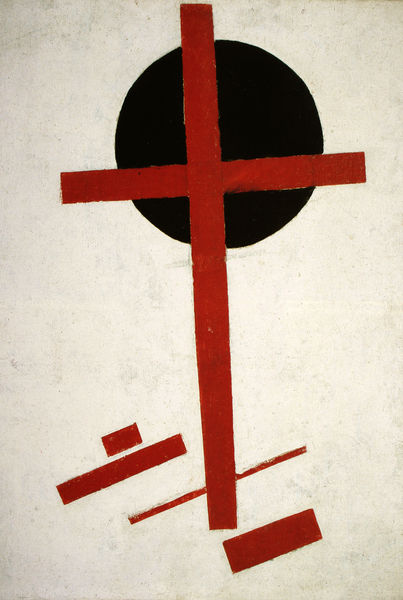
Titel: Suprematistisches Gemälde
Künstler: Kasimir Malewitsch
Standort: Amsterdam
Institution: Stedelijk Museum
Schlagwörter: weiß, schwarz, rot, malerei, sonne, kreis, rund, abstrakt, modern, formen, linien, balken, striche, rechtecke, kreuz, form, geometrisch, kreuzigung, russisch, malewitsch, suprematismus, kasimir, rund ball